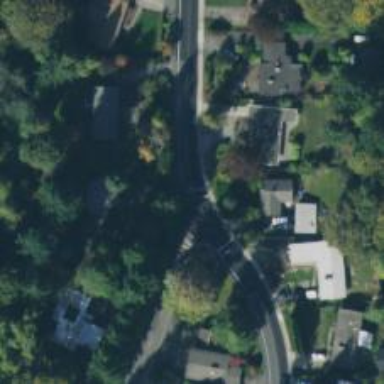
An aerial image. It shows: Marked crossing on asphalt footway.